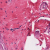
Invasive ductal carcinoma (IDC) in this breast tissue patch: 0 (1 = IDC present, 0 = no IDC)